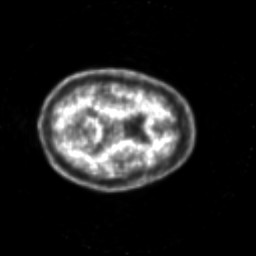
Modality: PET
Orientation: axial
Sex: female
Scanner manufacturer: siemens